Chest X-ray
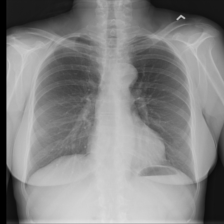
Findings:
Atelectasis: negative
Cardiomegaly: negative
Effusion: negative
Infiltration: negative
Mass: negative
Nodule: negative
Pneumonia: negative
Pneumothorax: negative
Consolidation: negative
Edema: negative
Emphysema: negative
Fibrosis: negative
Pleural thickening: negative
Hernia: negative